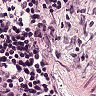
Metastatic tissue present: no